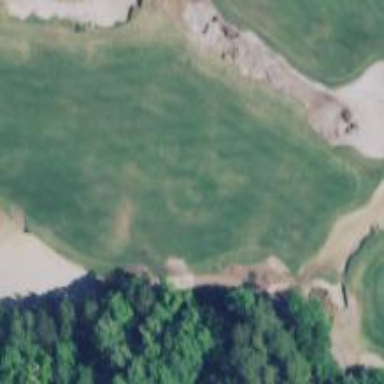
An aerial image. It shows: View of golf hole.